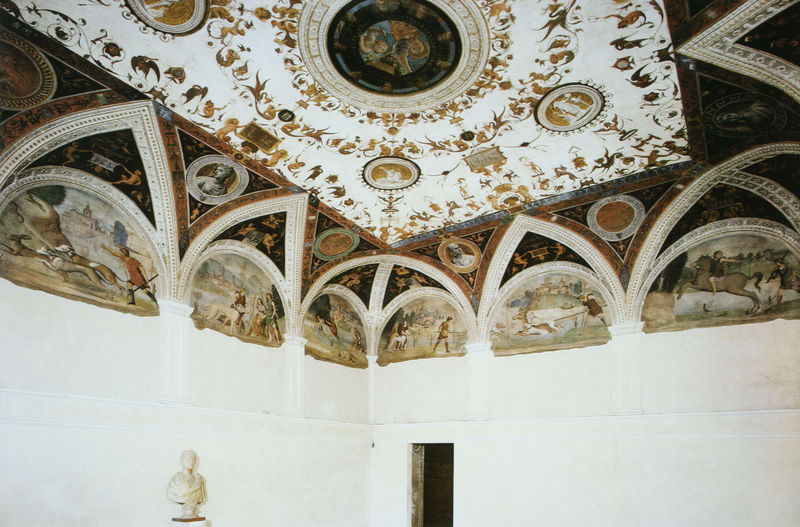
Titel: Sala della Scalcheria, Fresken
Künstler: Lorenzo Leonbruno
Standort: Mantua
Institution: Palazzo Ducale
Schlagwörter: blätter, gemälde, mann, weiß, gelb, grün, menschen, ocker, braun, hell, marmor, raum, schmuck, schwarz, tür, blüten, gebäude, hund, hunde, rot, schloss, tiere, malerei, muster, wand, rahmen, innenraum, gold, decke, pflanzen, borte, gotik, kontrast, schön, bauern, kreis, landleben, pferd, pferde, reiter, rund, tondo, engel, hase, ranken, statue, reiten, bilder, bogen, stab, farben, farbe, türe, weis, saal, figuren, lanze, bordüre, büste, floral, ornamente, verzierung, stuck, plastik, foto, fotografie, bögen, eingang, gang, gewölbe, medaillon, palast, porträts, kreise, mosaik, bildnisse, portraits, jagd, zwickel, ranke, girlanden, spitzbogen, spitzbögen, rundbögen, fresken, deckengemälde, fresko, museum, zier, putten, bemalung, hirten, szenen, trompe loeil, arabesken, fresco, erdtöne, groteske, deckenmalerei, halbkreise, lunetten, kalk, medaillons, mandorla, grotesken, windhunde, stichkappen, jagdszenen, weiße wand, swickel, wanmalerrei, aufnahme eines raums, hintergrund der decke weiss, malerei vorwiegend hellbraun/gold